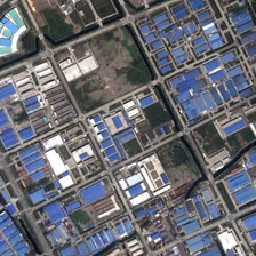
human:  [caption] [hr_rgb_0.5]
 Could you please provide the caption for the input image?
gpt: many buildings with bubble roof in the center.

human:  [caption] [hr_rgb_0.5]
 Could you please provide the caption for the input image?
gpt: many green plants with industrial beside in it .

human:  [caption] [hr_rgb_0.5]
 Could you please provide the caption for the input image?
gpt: Many buildings with roof in the center.

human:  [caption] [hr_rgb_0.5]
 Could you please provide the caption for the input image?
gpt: Many buildings have blue roofs in the middle.

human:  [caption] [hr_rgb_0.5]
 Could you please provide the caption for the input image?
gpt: many green plants with industrial beside in it .